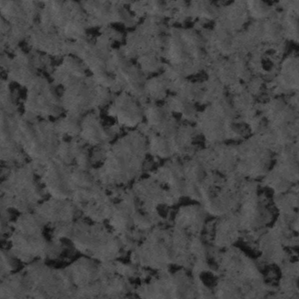
Label: frost